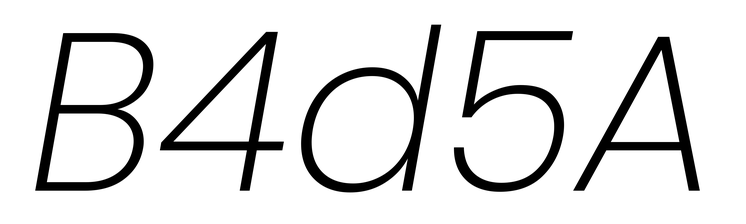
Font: Poppins-ExtraLightItalic